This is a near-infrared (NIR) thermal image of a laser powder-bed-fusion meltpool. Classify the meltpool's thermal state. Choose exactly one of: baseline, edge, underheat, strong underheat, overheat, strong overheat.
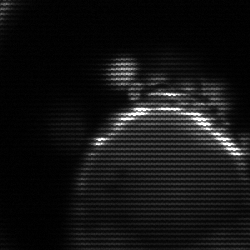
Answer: edge